Interaction volume radius: 5 \u00c5
Interaction volume height: 15 \u00c5
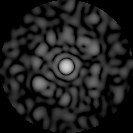
Disorder parameter: 0.747